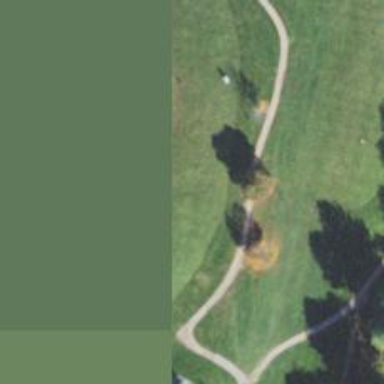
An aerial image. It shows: Golf hole.